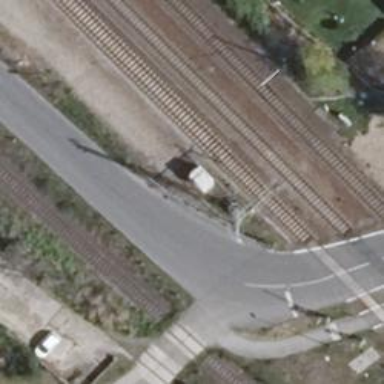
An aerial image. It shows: Railway signal.